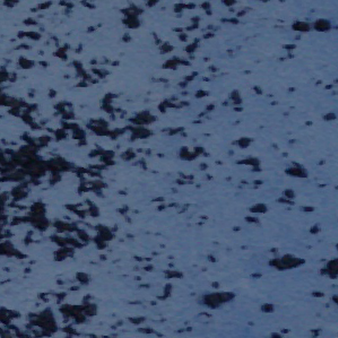
Label: other